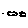
Label: cloud